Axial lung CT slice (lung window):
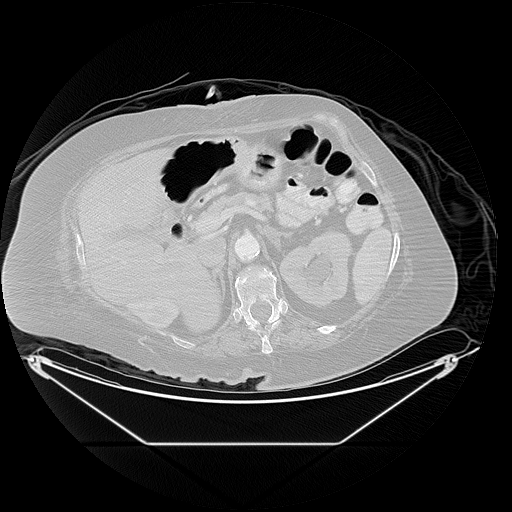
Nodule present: no